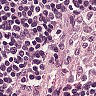
Metastatic tissue present: no